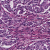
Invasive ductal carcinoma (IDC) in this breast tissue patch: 1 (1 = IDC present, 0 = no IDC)